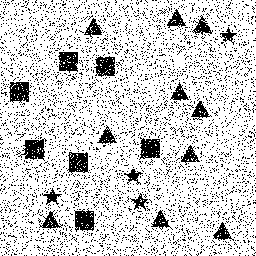
Squares: 7
Triangles: 10
Stars: 4
Total shapes: 21